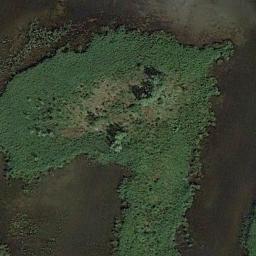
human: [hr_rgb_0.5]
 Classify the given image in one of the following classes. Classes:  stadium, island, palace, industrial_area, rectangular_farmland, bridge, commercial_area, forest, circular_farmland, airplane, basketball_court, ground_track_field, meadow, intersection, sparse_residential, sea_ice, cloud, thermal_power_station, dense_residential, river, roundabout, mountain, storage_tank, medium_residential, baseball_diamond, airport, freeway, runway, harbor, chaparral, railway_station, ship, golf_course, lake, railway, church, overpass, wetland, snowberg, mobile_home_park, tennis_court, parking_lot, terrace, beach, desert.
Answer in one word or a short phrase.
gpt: meadow